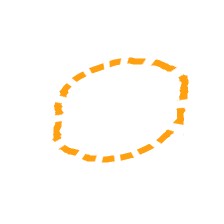
Shape: circle